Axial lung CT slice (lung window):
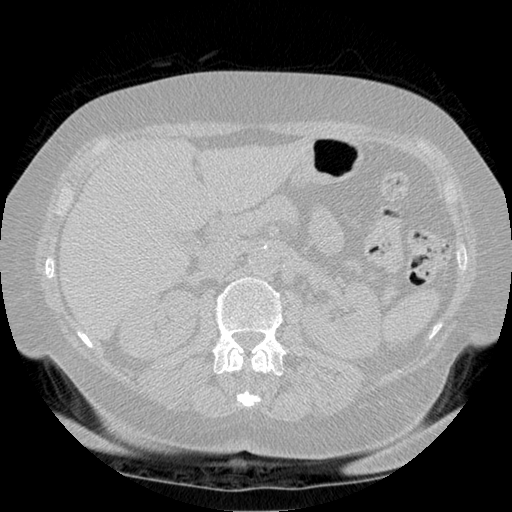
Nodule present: no